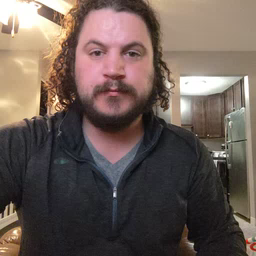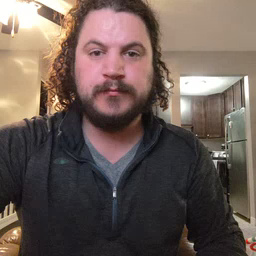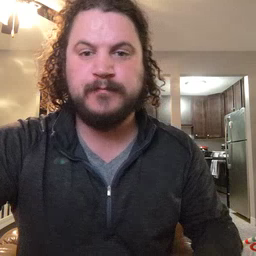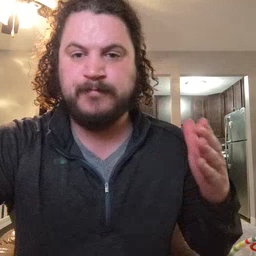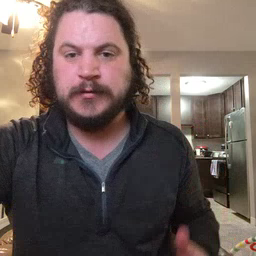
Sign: beside